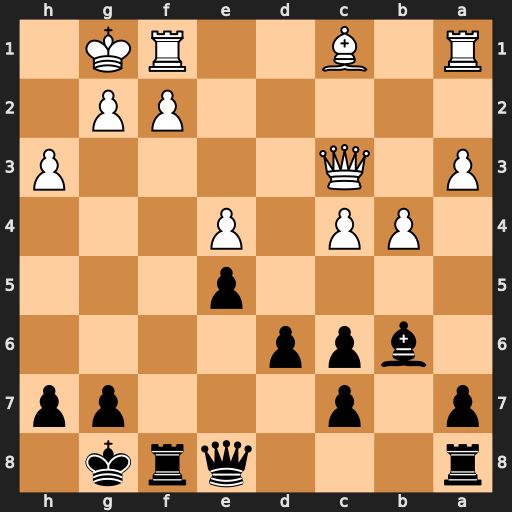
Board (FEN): r3qrk1/p1p3pp/1bpp4/4p3/1PP1P3/P1Q4P/5PP1/R1B2RK1
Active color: b
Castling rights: -
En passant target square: -
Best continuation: Bd4 Qd3 Bxa1